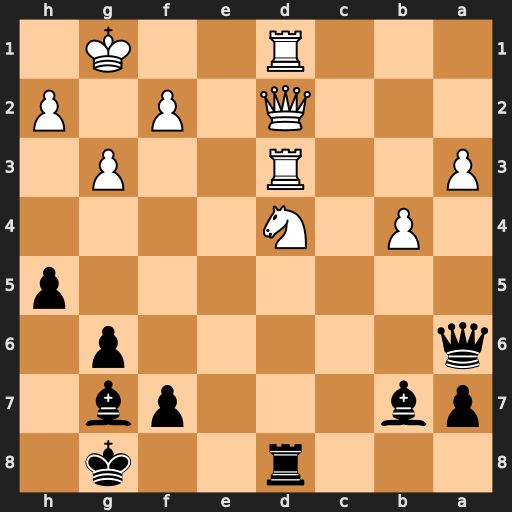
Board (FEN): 3r2k1/pb3pb1/q5p1/7p/1P1N4/P2R2P1/3Q1P1P/3R2K1
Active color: b
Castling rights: -
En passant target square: -
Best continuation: Be4 Qe3 Bxd3